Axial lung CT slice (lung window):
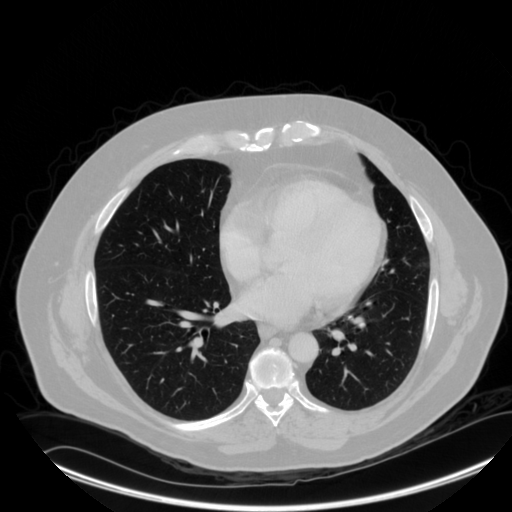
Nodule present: no